\(S\) 是矩形 \(ABCD\) 所在平面外一点，\(SA \perp BC\)，\(SB \perp CD\)，\(SA\) 与 \(CD\) 成 \(60^\circ\) 角，\(SD\) 与 \(BC\) 成 \(30^\circ\) 角，\(SA = a\)，求：

(1) 直线 \(SA\) 与 \(CD\) 的距离；

(2) 求直线 \(SB\) 与 \(AD\) 的距离.
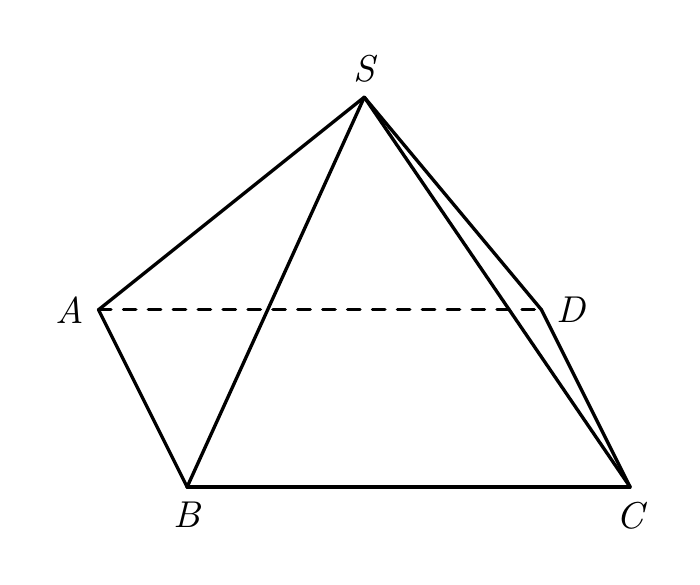
【解答】
【答案】(1) \(\sqrt{3}a\)；(2) \(\frac{a}{2}\)

【知识点】求异面直线的距离、求异面直线所成的角

【分析】(1) 先证明 \(AD\) 是异面直线 \(SA,CD\) 的公垂线段，然后结合异面直线所成角以及解直角三角形知识即可求解；

(2) 先证明 \(AB\) 是异面直线 \(SB,AD\) 的公垂线段，然后结合异面直线所成角以及解直角三角形知识即可求解.

【详解】(1) 如图所示，在矩形 \(ABCD\) 中，\(BC \parallel AD\).

\(\because SA \perp BC\)，\(\therefore SA \perp AD\).

又 \(CD \perp AD\)，\(\therefore AD\) 是异面直线 \(SA,CD\) 的公垂线段，其长度为异面直线 \(SA,CD\) 的距离.

又 \(BC \parallel AD\)，\(SD\) 与 \(BC\) 成 \(30^\circ\) 角，
故在 \(Rt\triangle SAD\) 中，\(\angle SDA\) 是 \(SD\) 与 \(BC\) 所成的角，\(\therefore \angle SDA = 30^\circ\).

又 \(SA = a\)，\(\therefore AD = \sqrt{3}a\)，即直线 \(SA\) 与 \(CD\) 的距离为 \(\sqrt{3}a\)；

(2) 在矩形 \(ABCD\) 中，\(AB \parallel CD\)，\(SB \perp CD\)，\(\therefore SB \perp AB\)，

又 \(AB \perp AD\)，\(\therefore AB\) 是直线 \(SB,AD\) 的公垂线段，其长度为异面直线 \(SB,AD\) 的距离.

又 \(AB \parallel CD\)，故在 \(Rt\triangle SAB\) 中，\(\angle SAB\) 是异面直线 \(SA\) 与 \(CD\) 所成的角，\(\therefore \angle SAB = 60^\circ\).

又 \(SA = a\)，\(\therefore AB = a\cos60^\circ = \frac{a}{2}\)，\(\therefore\) 直线 \(SB\) 与 \(AD\) 的距离为 \(\frac{a}{2}\).